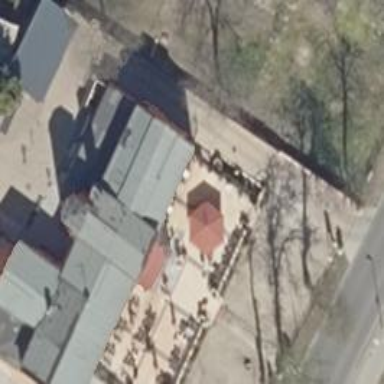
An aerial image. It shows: Restaurant.